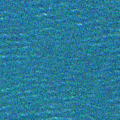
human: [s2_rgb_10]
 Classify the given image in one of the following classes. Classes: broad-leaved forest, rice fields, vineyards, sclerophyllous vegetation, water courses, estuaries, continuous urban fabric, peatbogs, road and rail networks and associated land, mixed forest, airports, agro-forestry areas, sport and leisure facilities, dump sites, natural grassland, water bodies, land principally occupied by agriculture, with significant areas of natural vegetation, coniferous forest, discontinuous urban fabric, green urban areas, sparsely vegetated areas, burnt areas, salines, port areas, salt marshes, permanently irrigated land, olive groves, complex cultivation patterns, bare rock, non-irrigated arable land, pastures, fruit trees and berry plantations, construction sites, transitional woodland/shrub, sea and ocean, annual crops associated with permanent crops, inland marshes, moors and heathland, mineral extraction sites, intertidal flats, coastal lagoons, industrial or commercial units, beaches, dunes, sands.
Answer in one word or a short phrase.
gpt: sea and ocean